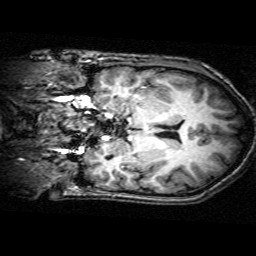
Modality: T1w
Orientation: coronal